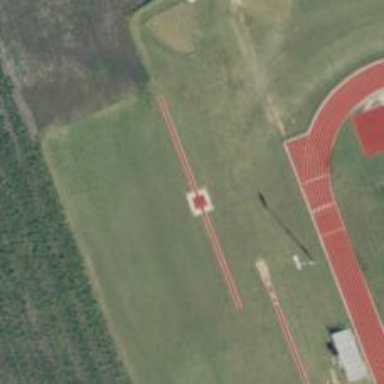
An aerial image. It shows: Athletic track located in leisure land area.